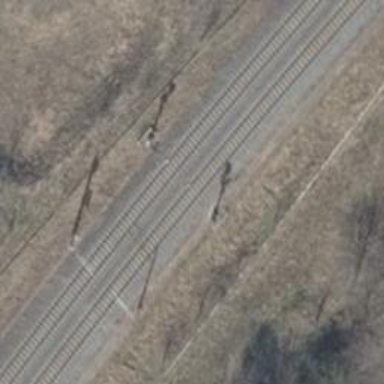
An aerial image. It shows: Railway signal.